Question: I need your help,
How can I get the other (red) div to line-up nicely to the right beside the blue div inside of the main div. I have attached a pic of the problem below:

Here is the code:
'''
* {
margin: 0;
padding: 0;
}
html {
background: rgb(132, 132, 132);
}
.centerObject {
width: 800px;
height: 600px;
position: absolute;
top: 50%;
left: 50%;
margin-left: -400px;
/* Half of Width */
margin-top: -300px;
/* Half of Height */
background: rgb(212, 208, 200);
border: 2px ridge rgb(75, 75, 75);
}
'''
'''
<!DOCTYPE html>
<html>
<head>
</head>
<body>
<div class="centerObject">
<div id="a" style="width: 200px; height: 100%; border: 1px solid blue;"></div>
<div id="b" style="width: 597px; height: 100%; border: 1px solid red; float: right;"></div>
</div>
</body>
</html>
'''
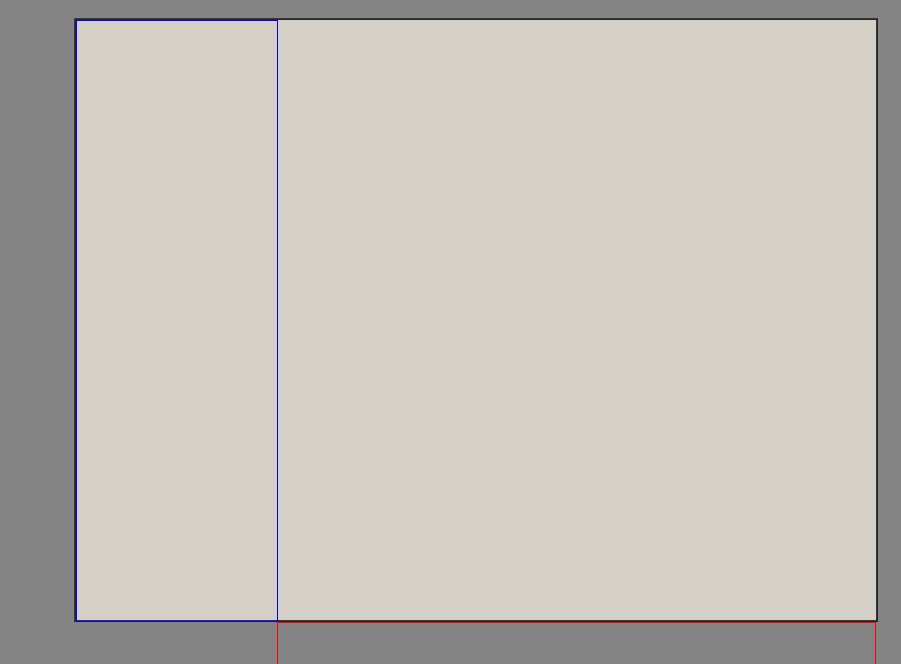
Answer: You need to 'float' both divs, and then in 'div#a' you need to subtract the width of the border:
'''
<div id="a" style="width: 198px; height: 100%; border: 1px solid blue; float:left;"></div>
<div id="b" style="width: 597px; height: 100%; border: 1px solid red; float: right;"></div>
'''